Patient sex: F
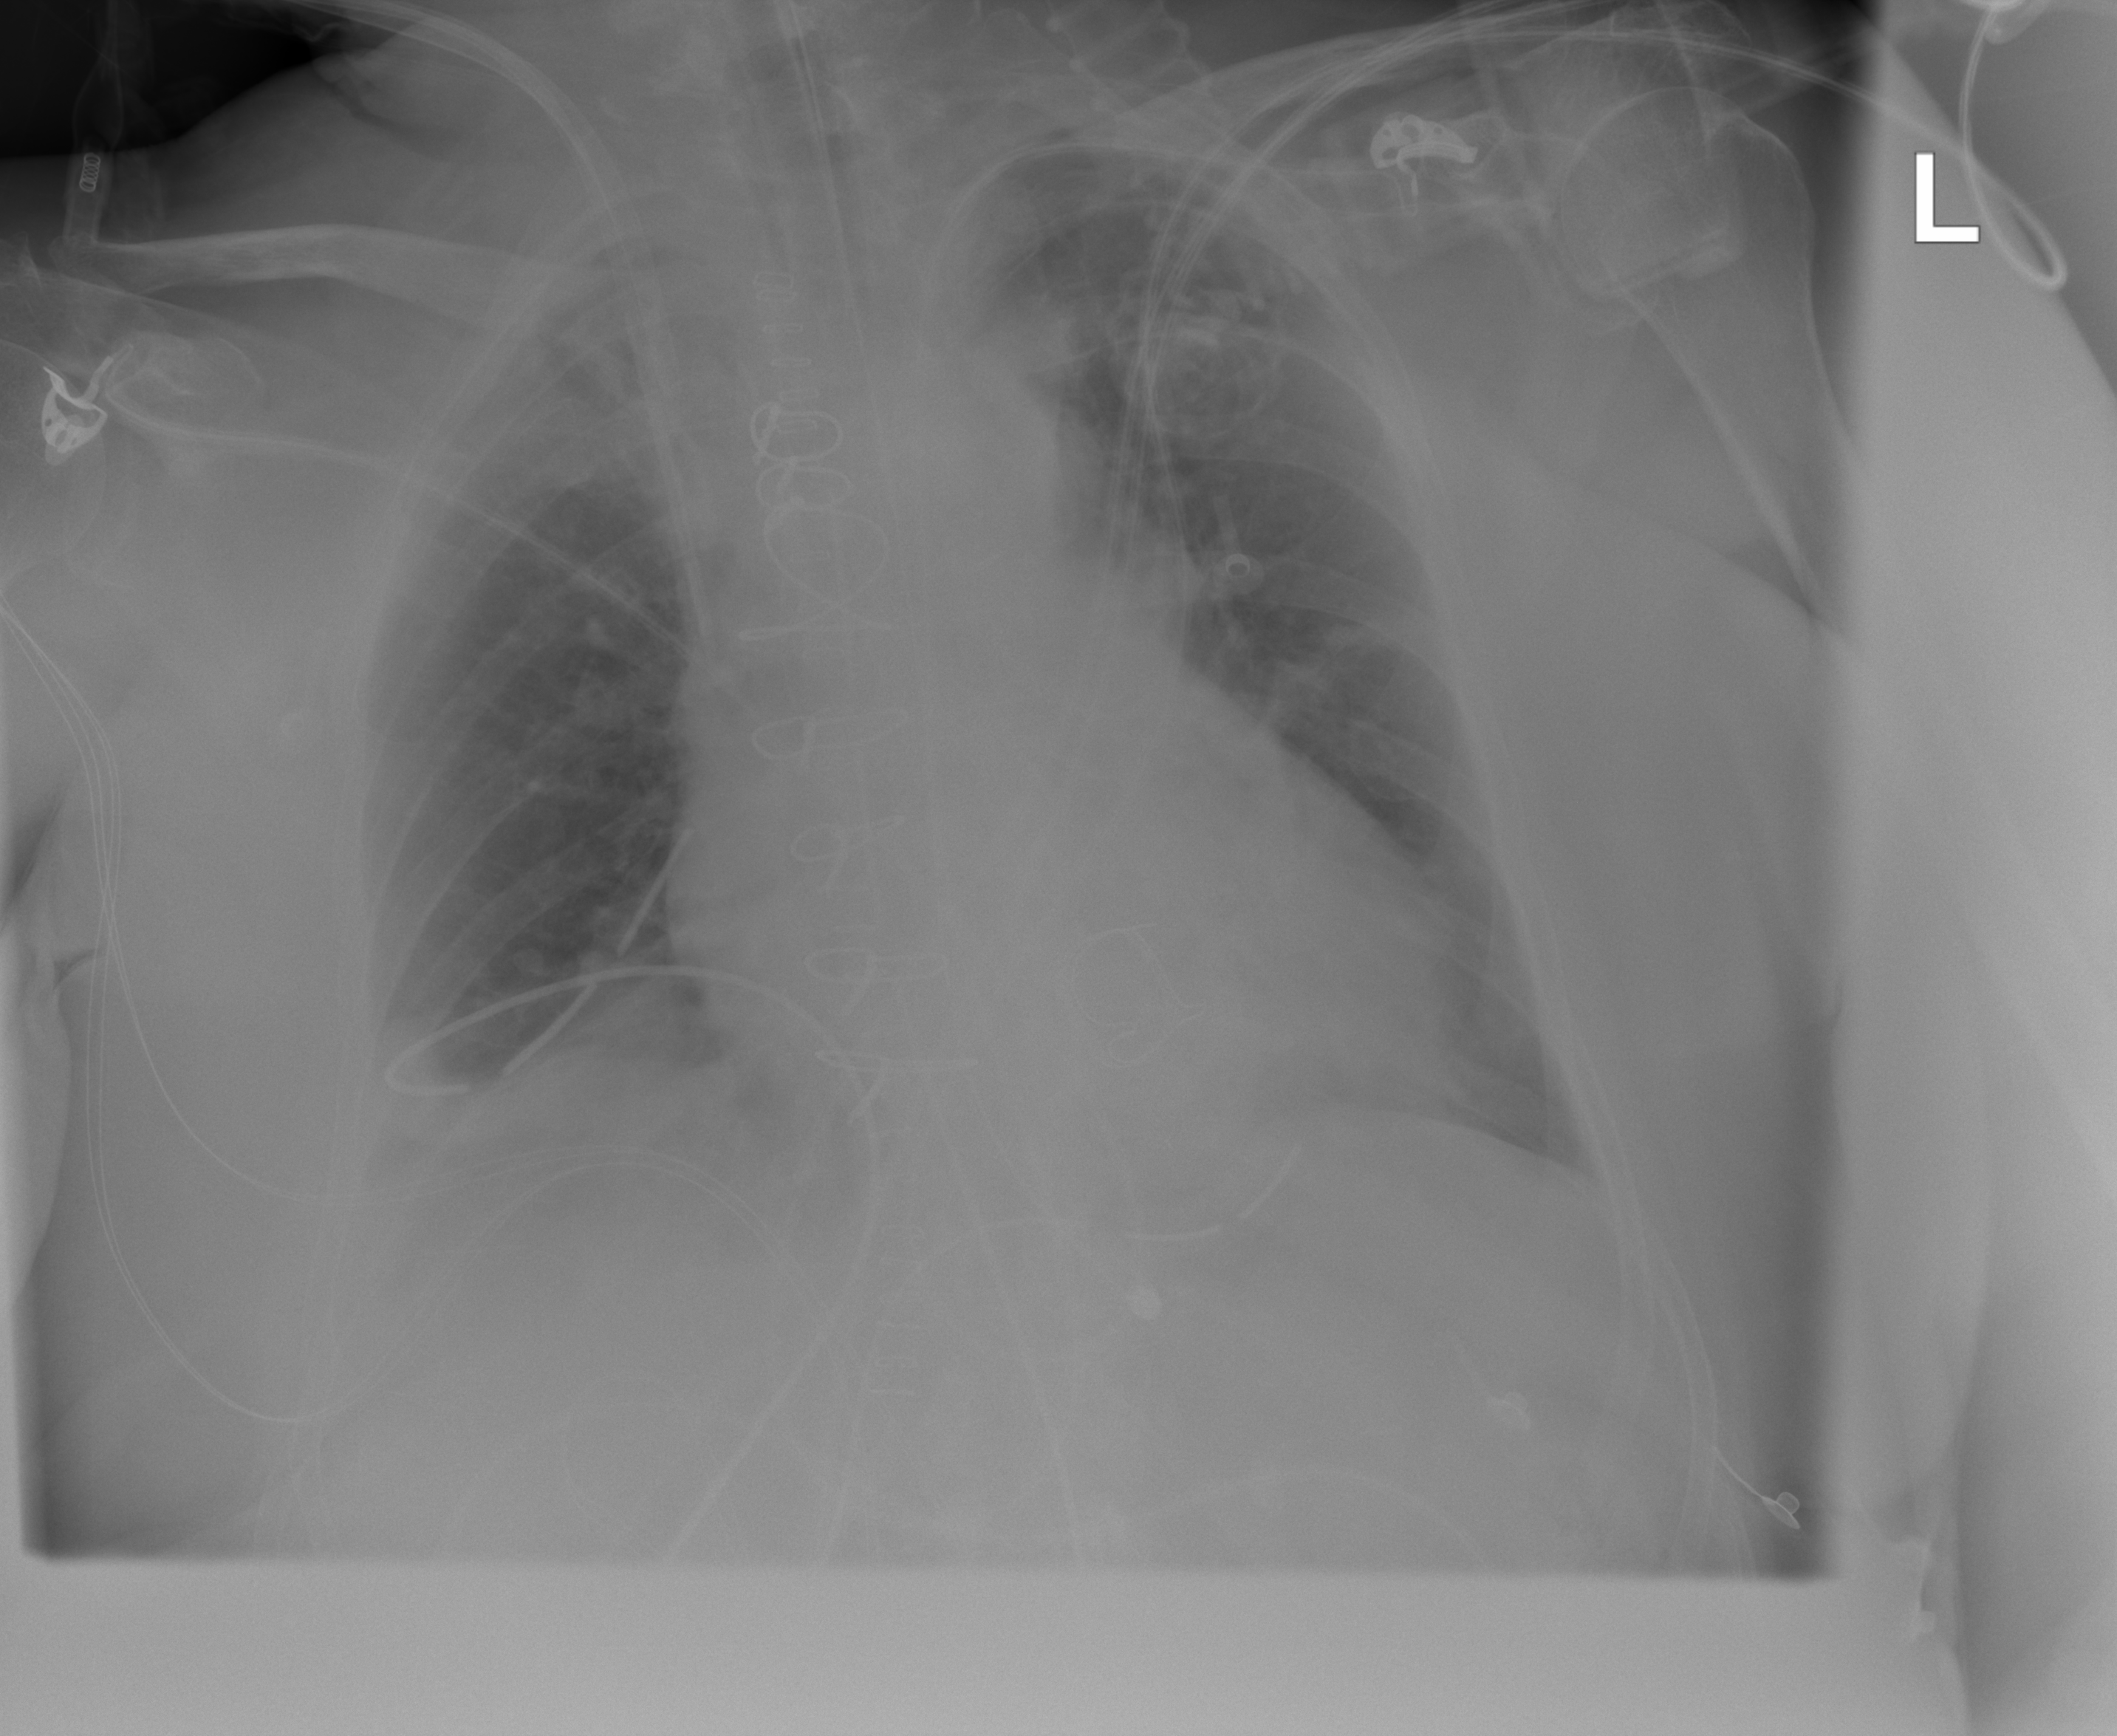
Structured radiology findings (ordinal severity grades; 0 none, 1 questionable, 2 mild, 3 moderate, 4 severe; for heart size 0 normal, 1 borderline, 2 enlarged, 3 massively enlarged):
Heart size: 2
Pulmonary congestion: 0
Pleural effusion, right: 2
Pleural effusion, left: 0
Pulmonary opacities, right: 0
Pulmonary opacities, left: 0
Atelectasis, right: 2
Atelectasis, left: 2